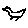
Label: bird